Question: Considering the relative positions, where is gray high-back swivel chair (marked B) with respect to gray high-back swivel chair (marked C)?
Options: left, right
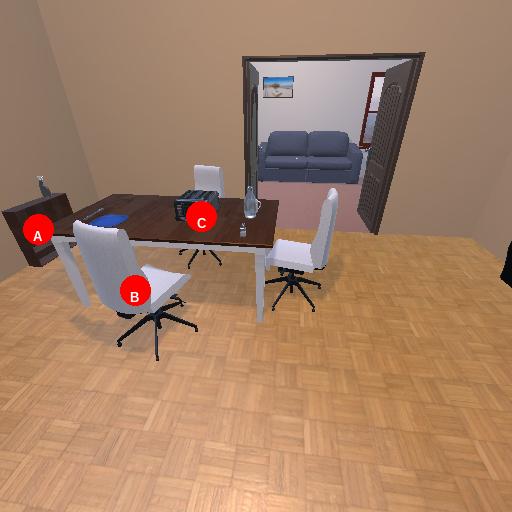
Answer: left